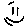
Label: smiley face